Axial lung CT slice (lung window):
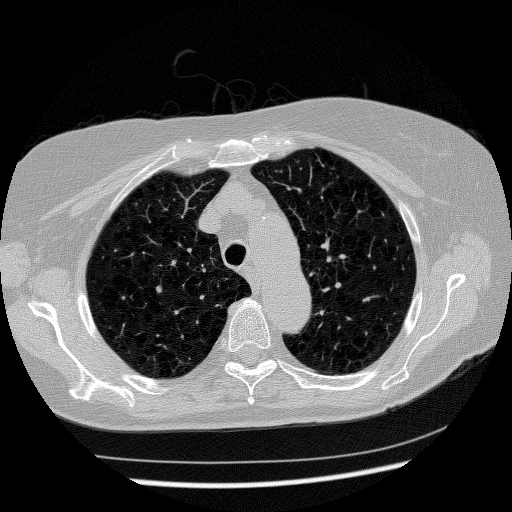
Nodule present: no